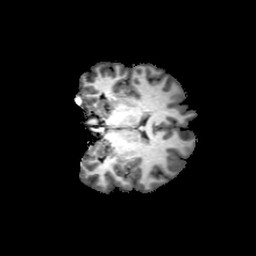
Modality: T1w
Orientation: coronal
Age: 22
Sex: female
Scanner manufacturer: philips
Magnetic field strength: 3 T
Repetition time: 0.0082 s
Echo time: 0.0037 s